Question: I am looking for a way to change url in in Fiddle AutoResponder.
Change localhost to external url. Example screenshot below.

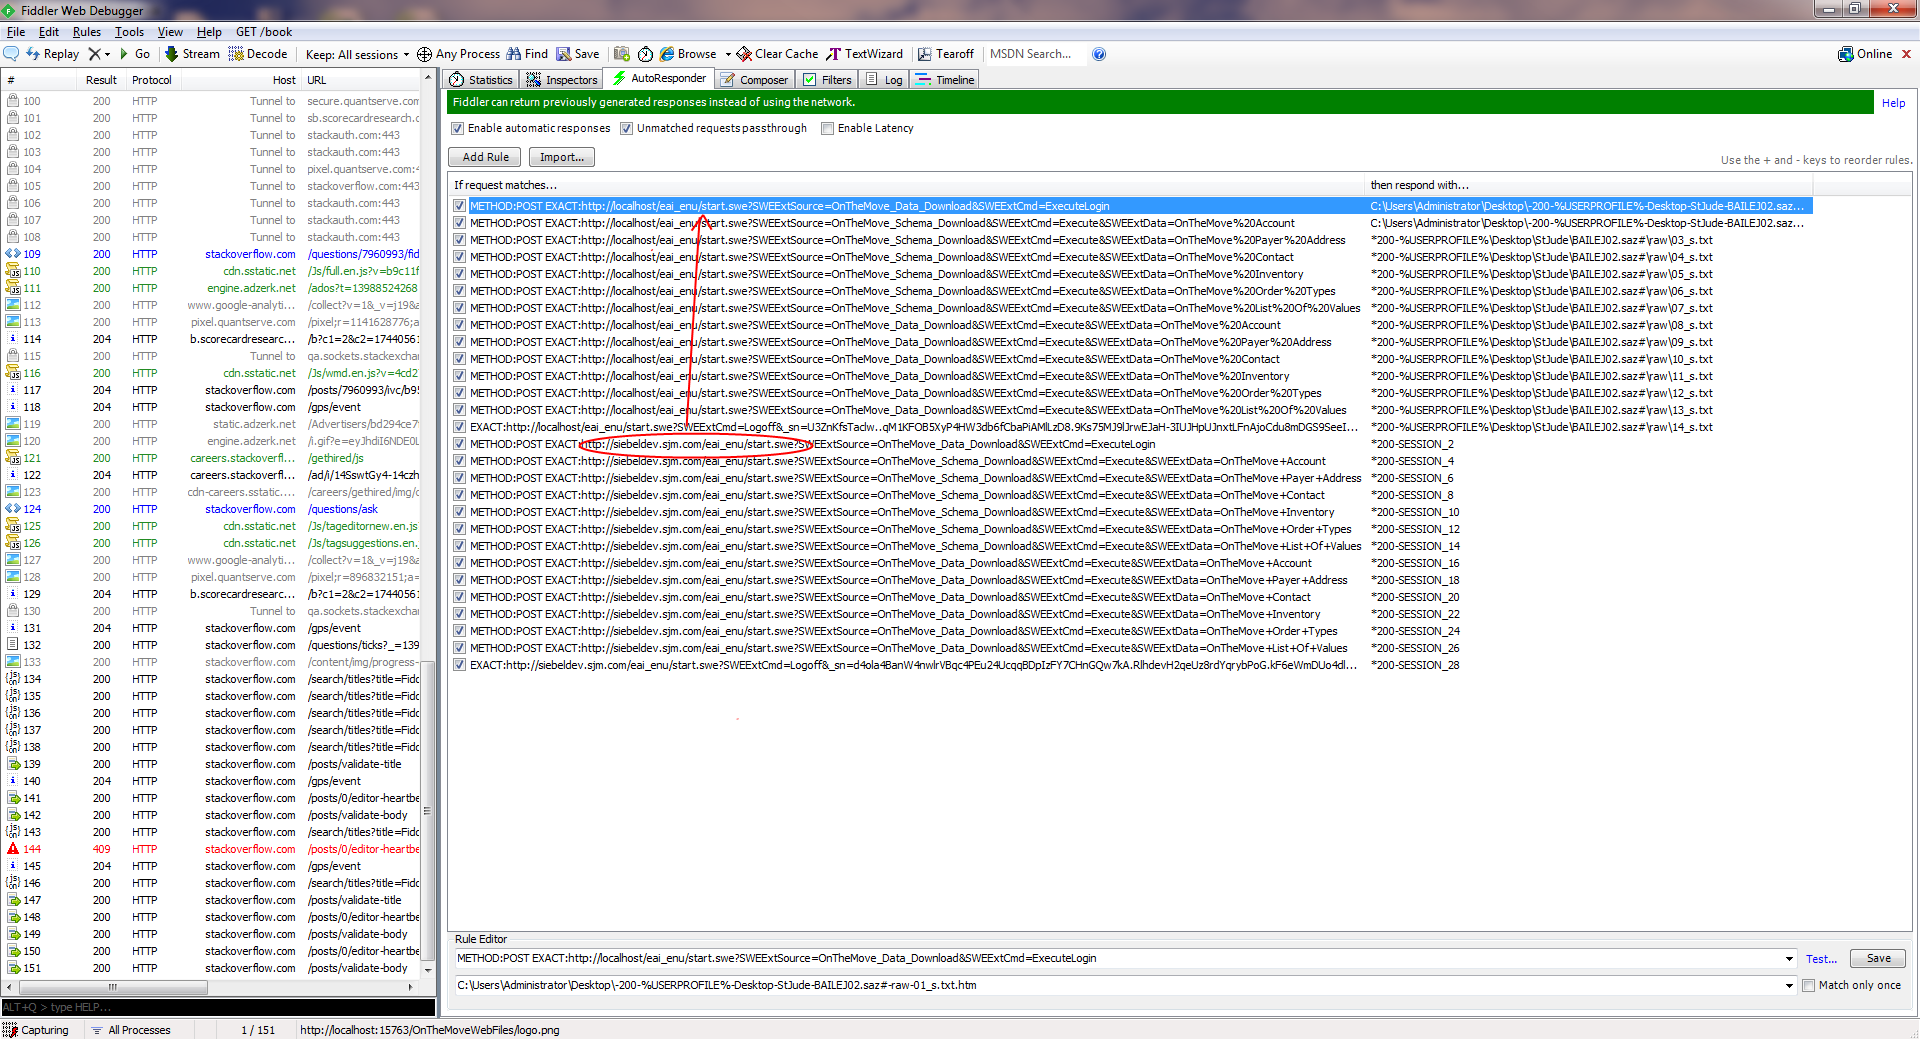
Answer: If your goal is to change the Rule's 'Match Condition' simply select the rule, and in the 'Rule Editor' box at the bottom of the screen, edit the URL in the top box as desired and click 'Save'. For instance, remove 'Exact:http://localhost' from the front and the remainder of the URL will be matched instead.
If your goal is to change an in-flight request's URL from one to another (e.g. retargeting a request from one server to another) update the bottom 'Action' dropdown in the 'Rule Editor' box.